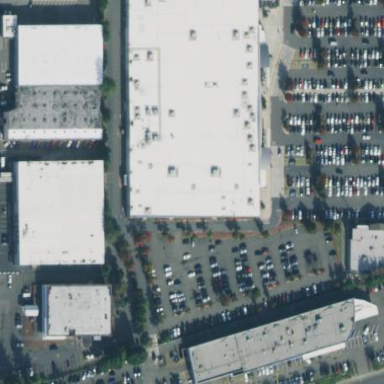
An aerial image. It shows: Flat roofed retail building that is supermarket.